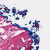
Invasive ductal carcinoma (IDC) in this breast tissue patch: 0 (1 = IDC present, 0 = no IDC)